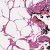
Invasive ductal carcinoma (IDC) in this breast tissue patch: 0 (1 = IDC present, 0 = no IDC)